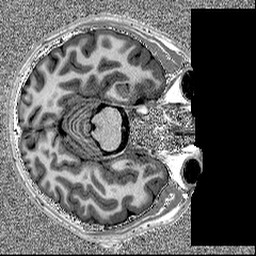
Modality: MP2RAGE
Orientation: axial
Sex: male